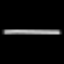
Label: line